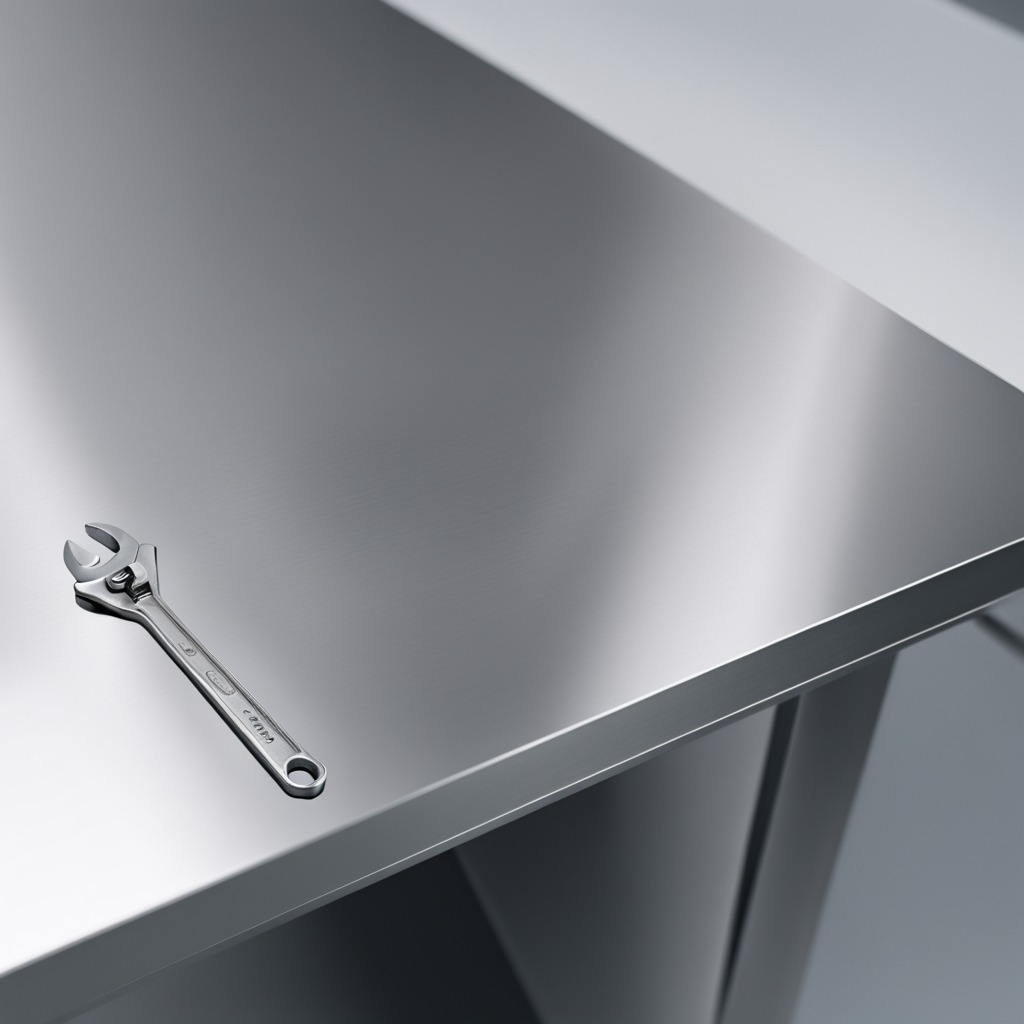
An wrench lies on the stainless steel table in a high-end prototyping lab.